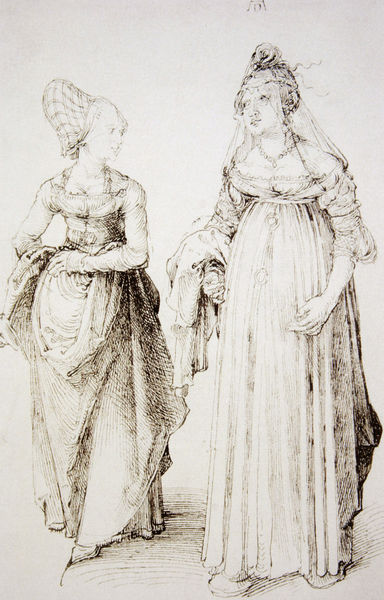
Titel: Nürnbergerin und Venezianerin
Künstler: Albrecht Dürer
Standort: Frankfurt am Main
Institution: Städel Museum
Schlagwörter: dunkel, hand, kopf, schatten, weiß, frauen, mädchen, damen, frau, frisur, hell, hut, hüte, kleid, kleider, reden, schwarz, skizze, zeichnung, blick, gürtel, rose, schal, schleier, tuch, haube, mode, rock, alt, arme, augen, blicke, bluse, falten, knoten, lang, ärmel, hände, signatur, gewand, haare, kostüm, reich, tücher, adel, gewänder, rokkoko, dekoltee, rokoko, deutschland, schürze, taille, holzschnitt, italien, unterhaltung, venedig, zwei, mieder, röcke, studie, kette, grafik, graphik, linien, dick, zwei frauen, zopf, bauch, ad, schwanger, perlenkette, dünn, druck, schraffur, holzstich, radierung, stich, illustration, schwarzweiß, mäntel, bleistift, kopfputz, hauben, entwurf, bleistiftzeichnung, tracht, mittelalter, gehend, umhänge, zugewandt, adelig, rokokko, haarsträhne, wichtig, dürer, gerafft, skizzen, kupferstich, träumen, kopfschmuck, netz, roben, nürnberg, federzeichnung, bodenlang, albrecht, albrecht dürer, haarnetz, keidung, arne, bürgerin, nase mund, ritterfräulein, venezianerin, 2 frauen, frühneuzeit, kette#schleier, schlöeier